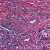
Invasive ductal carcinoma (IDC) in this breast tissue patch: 0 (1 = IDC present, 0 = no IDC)